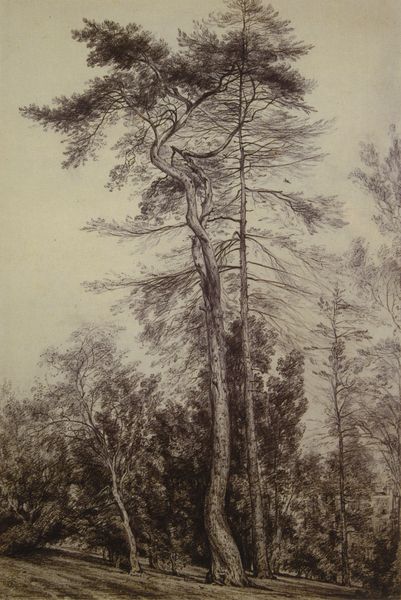
Titel: Study of Trees at Hampstead
Künstler: John Constable
Standort: Bedford
Institution: The Trustees of the Cecil Higgins Art Gallery
Schlagwörter: baum, berg, blätter, dunkel, gemälde, himmel, laub, schatten, vogel, weiß, wolken, bäume, landschaft, äste, braun, grau, hell, holz, licht, schwarz, skizze, vordergrund, zeichnung, weg, wiese, hochformat, malerei, lang, ast, baumstamm, hügel, natur, stamm, strauch, weite, zweige, büsche, boden, blatt, pflanzen, krone, schräg, wald, anhöhe, papier, zwei, studie, abhang, berghang, hang, grafik, kahl, klein, monochrom, herbst, winter, wolkenlos, sepia, stämme, schmal, gerade, baumkrone, hoch, waldrand, foto, wei, stangen, dürr, lichtung, groß, druck, schwarz weiß, gefälle, gewunden, radierung, stich, gebogen, bedrohlich, bleistift, fichte, laubbaum, nadelbaum, tanne, entwurf, gedreht, senkrecht, landschaftsbild, kiefer, hügelig, waldboden, rinde, blattwerk, tonig, laubbäume, steigung, nadelbäume, wäldchen, schräge, wildnis, knorrig, baüme, pinien, pinie, schief, astgabel, krumm, wachstum, kleiner, gabelung, quatsch, paier, graphit, parallele, vergleich, wlad, ragen, abfallend, lärche, föhre, ragend, knorpel, anhähe, ast baumkrone, ragend und gewachsen